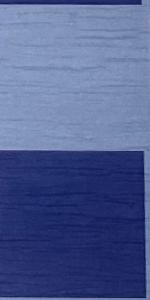
Label: Empty